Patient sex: M
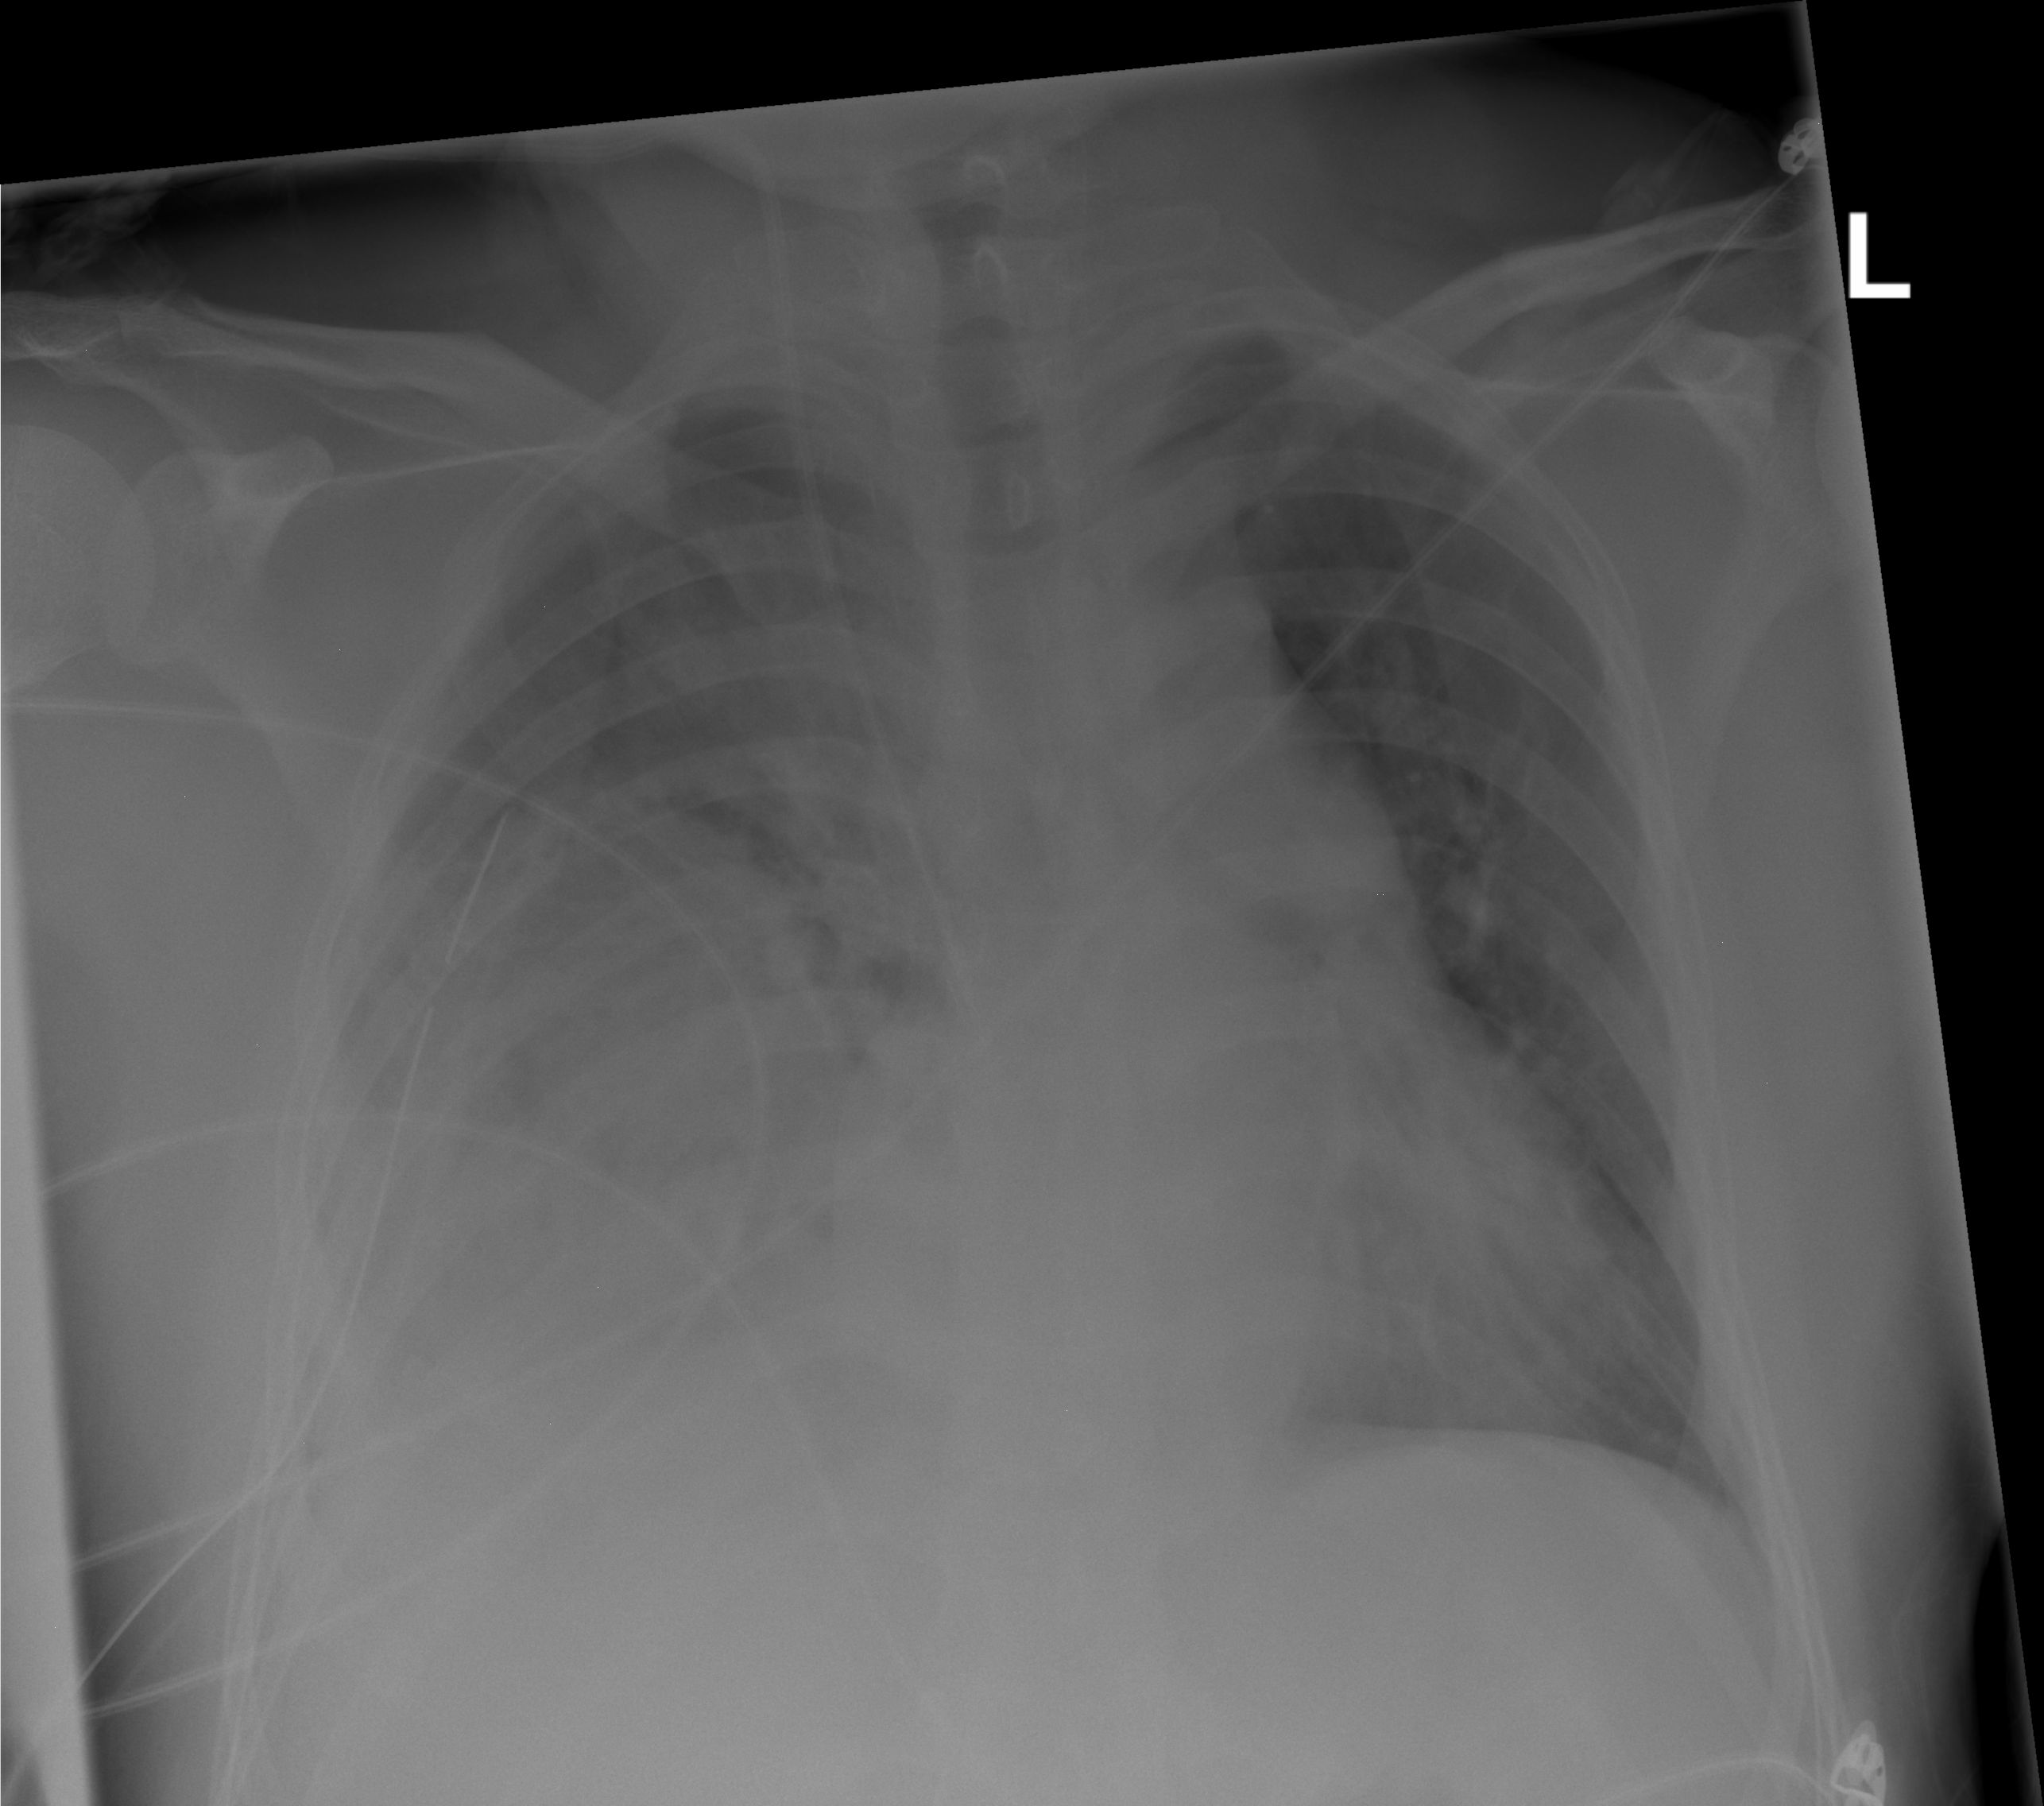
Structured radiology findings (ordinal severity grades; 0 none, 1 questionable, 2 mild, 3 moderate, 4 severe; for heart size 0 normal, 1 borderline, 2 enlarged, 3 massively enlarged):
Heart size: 0
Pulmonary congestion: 0
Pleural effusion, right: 3
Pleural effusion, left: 0
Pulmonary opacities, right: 3
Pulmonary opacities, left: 2
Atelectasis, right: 4
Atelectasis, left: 0